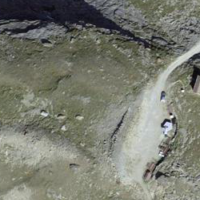
EUNIS habitat code: 31
Species observed at this site:
Leontopodium nivale